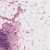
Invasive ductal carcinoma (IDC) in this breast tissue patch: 1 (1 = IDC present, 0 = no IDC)